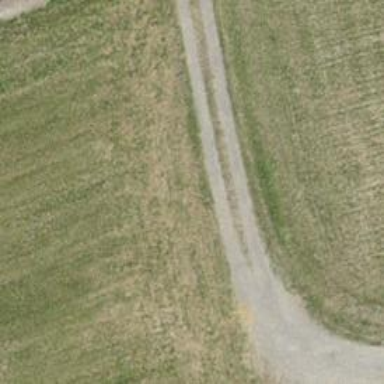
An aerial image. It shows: Track with grade 3 tracktype.